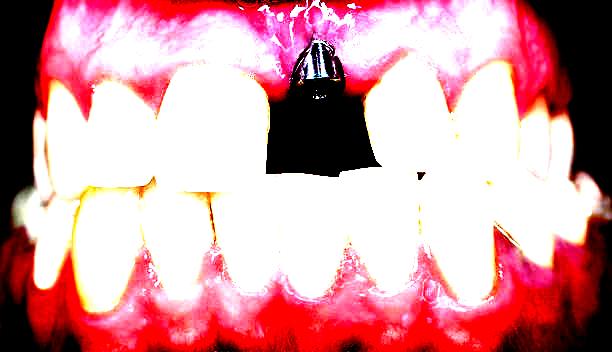
Condition: hypodontia